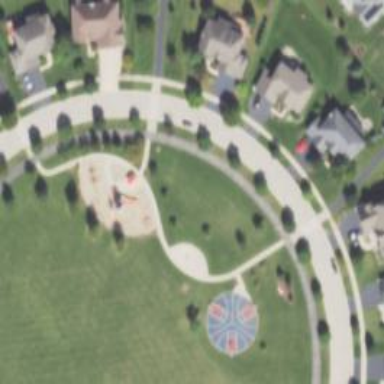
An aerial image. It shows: Playground with roundabout.